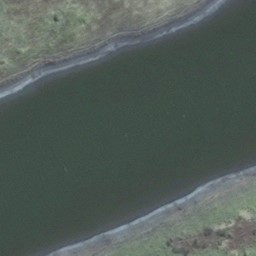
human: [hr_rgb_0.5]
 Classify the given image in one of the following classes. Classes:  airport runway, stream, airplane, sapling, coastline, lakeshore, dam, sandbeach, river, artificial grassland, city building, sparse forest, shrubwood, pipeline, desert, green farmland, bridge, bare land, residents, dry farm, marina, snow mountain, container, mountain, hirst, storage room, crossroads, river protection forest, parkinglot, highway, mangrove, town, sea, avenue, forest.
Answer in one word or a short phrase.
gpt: river